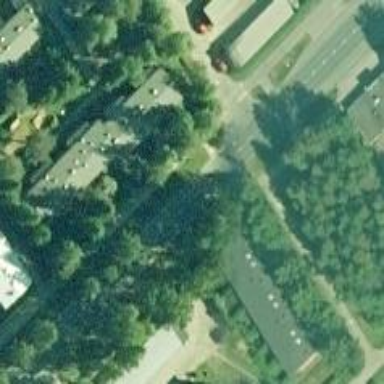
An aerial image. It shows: Asphalt cycleway.